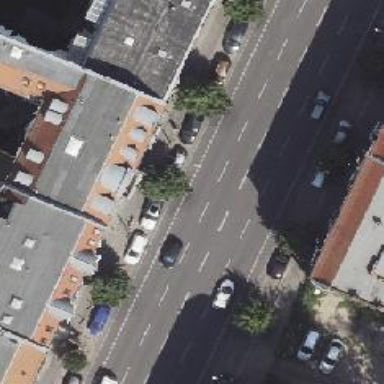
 and separate parking spaces on both sides."